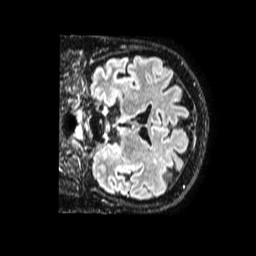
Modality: FLAIR
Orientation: coronal
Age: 54
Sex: male
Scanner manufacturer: philips
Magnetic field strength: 1.5 T
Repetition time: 4.8 s
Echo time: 0.3436 s